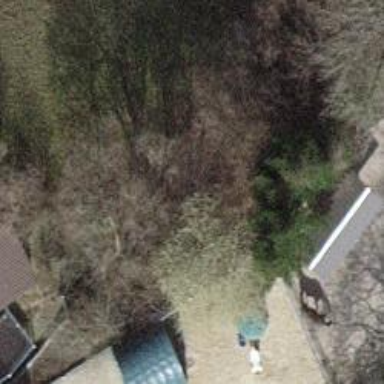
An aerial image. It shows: Culvert tunnel.